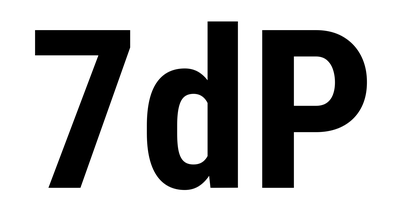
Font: Roboto_Condensed_Bold